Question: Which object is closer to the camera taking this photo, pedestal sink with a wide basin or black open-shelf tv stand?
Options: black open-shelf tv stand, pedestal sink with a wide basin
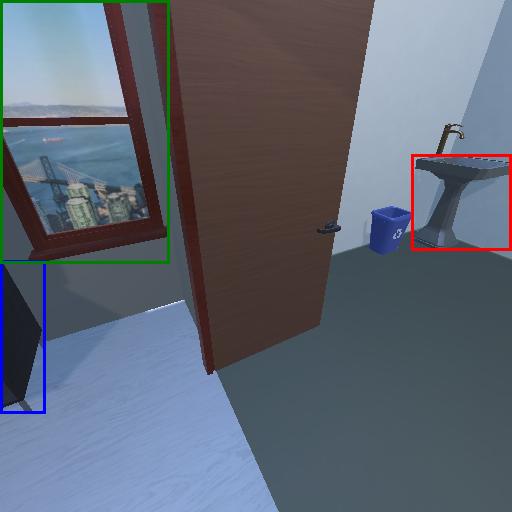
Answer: black open-shelf tv stand